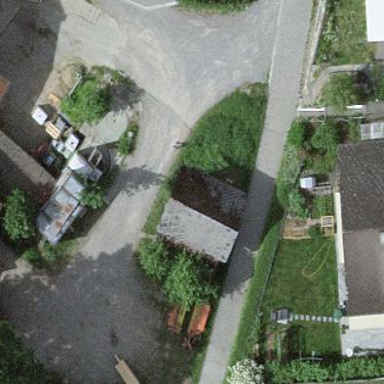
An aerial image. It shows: Rural barn.